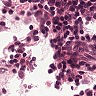
Metastatic tissue present: no